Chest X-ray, PA view. Patient: 42 years old, sex F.
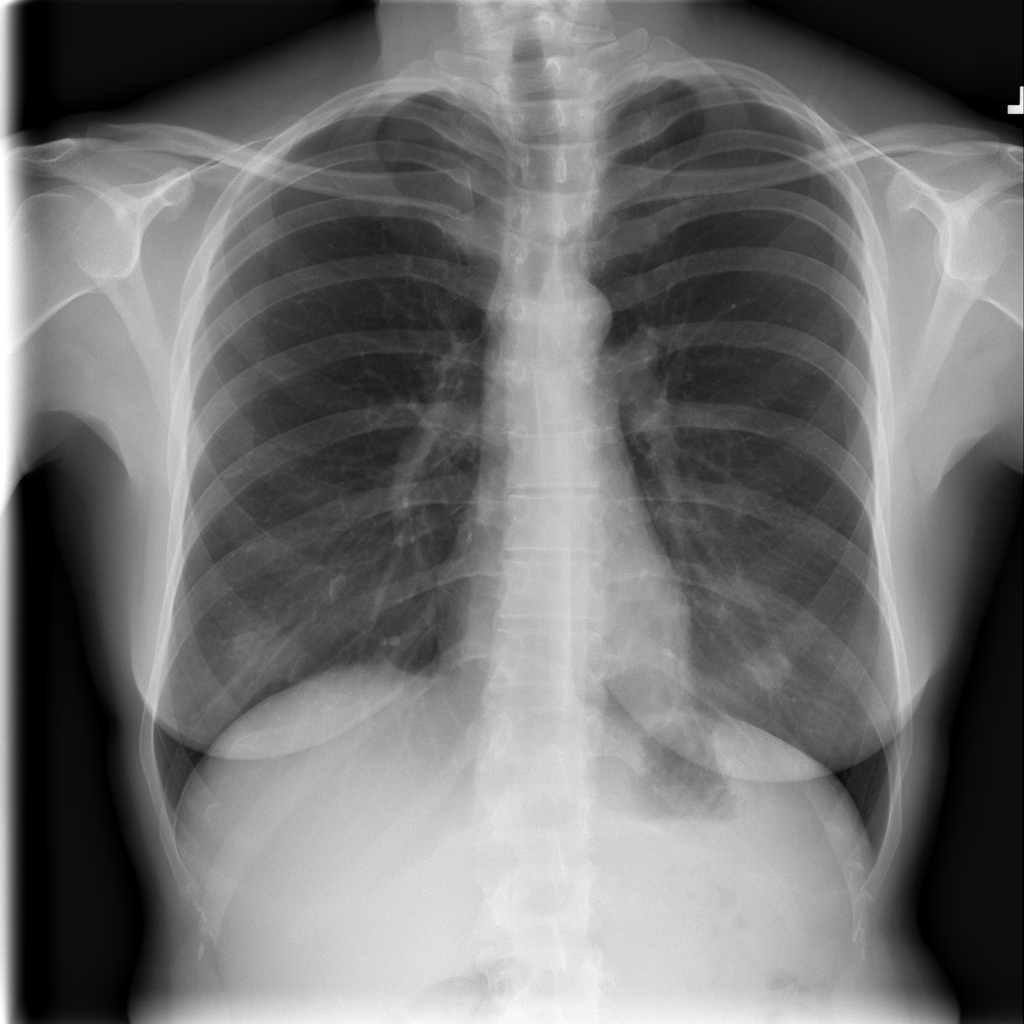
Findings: No Finding